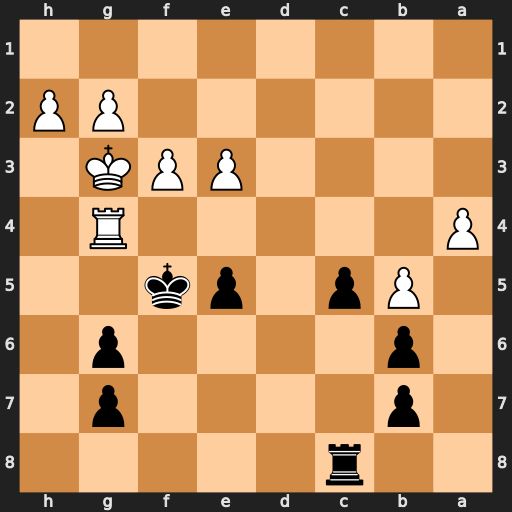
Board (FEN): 2r5/1p4p1/1p4p1/1Pp1pk2/P5R1/4PPK1/6PP/8
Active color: b
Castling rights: -
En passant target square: -
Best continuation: c4 Rxc4 Rxc4